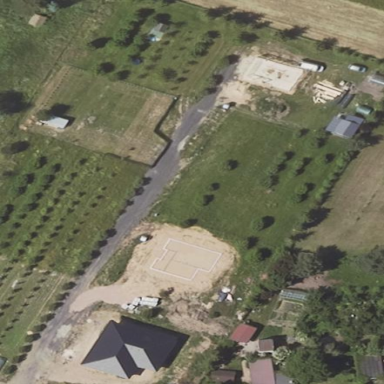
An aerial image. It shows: Orchard.